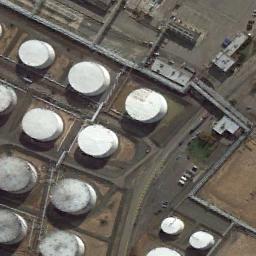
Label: storage_tank